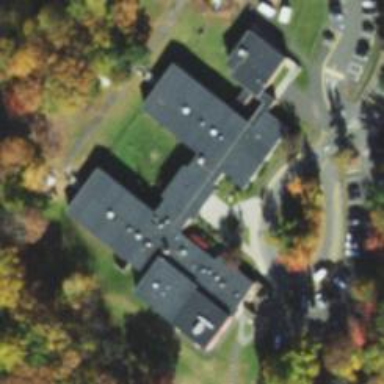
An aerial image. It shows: School.